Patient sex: M
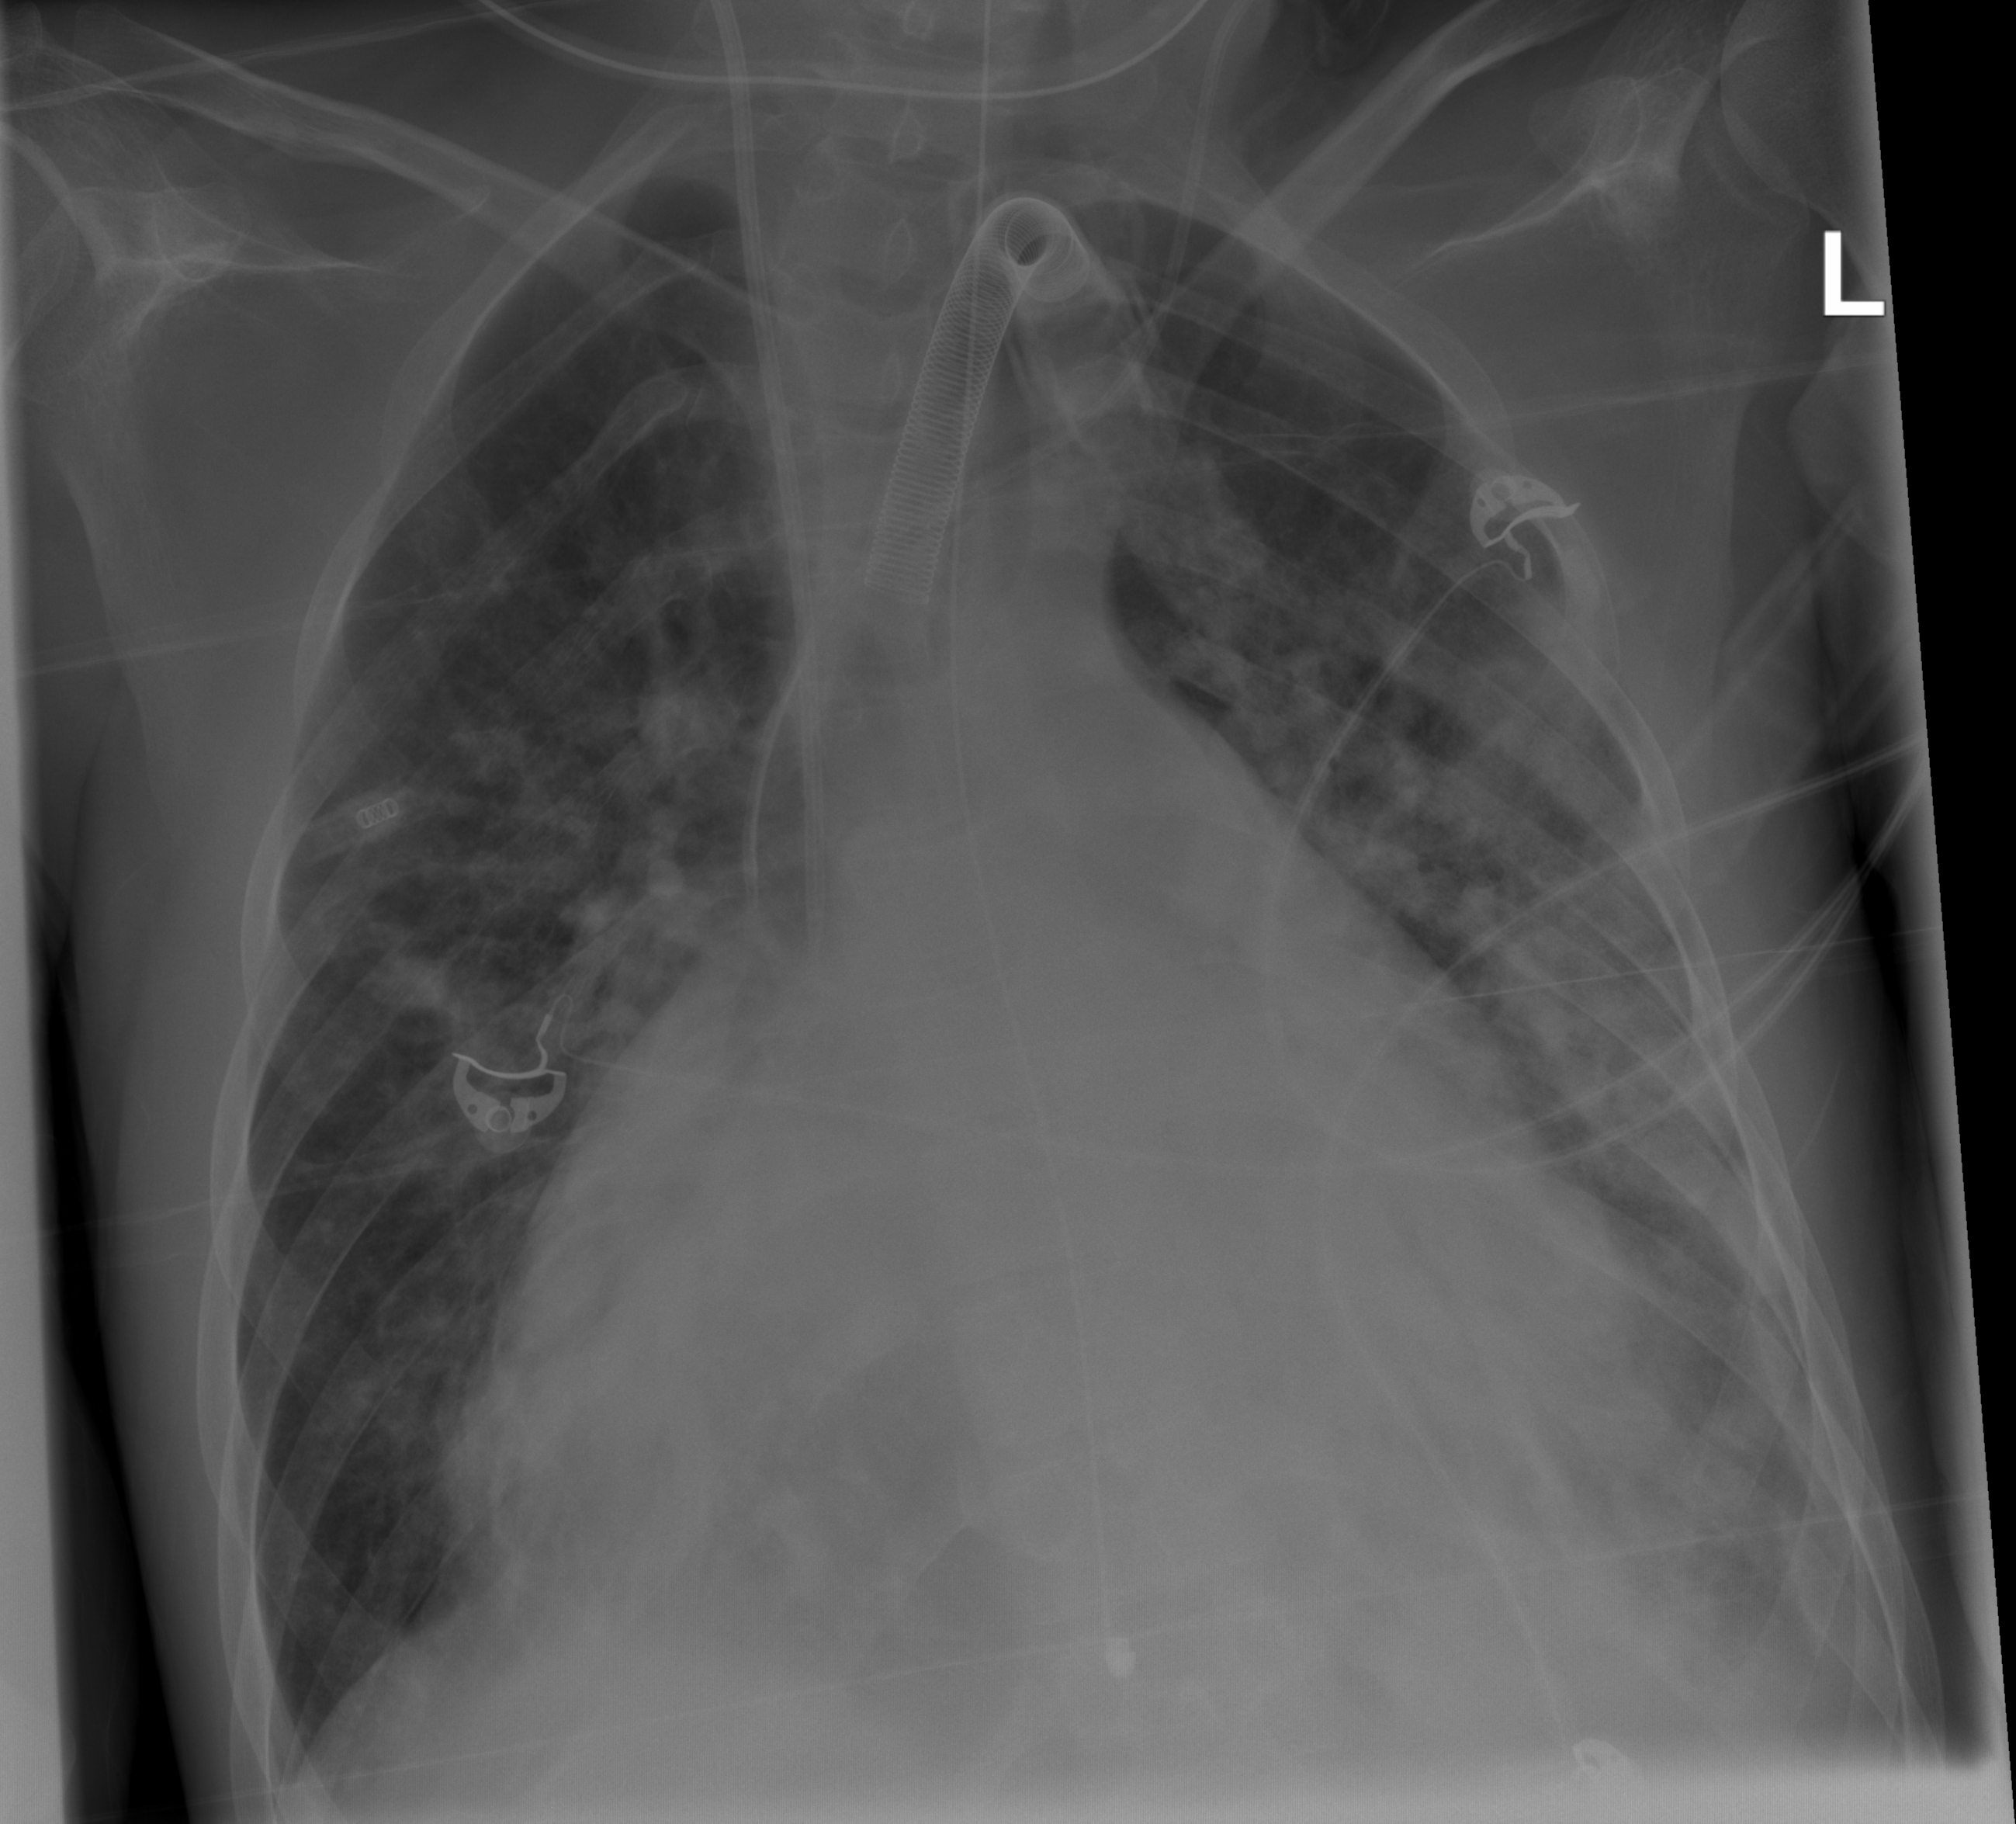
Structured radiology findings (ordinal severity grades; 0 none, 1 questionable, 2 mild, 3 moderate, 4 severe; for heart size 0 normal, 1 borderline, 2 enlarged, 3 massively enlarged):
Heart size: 3
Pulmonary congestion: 2
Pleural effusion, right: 0
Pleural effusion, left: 2
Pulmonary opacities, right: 2
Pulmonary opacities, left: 2
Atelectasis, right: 2
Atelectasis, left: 2